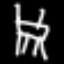
Label: chair